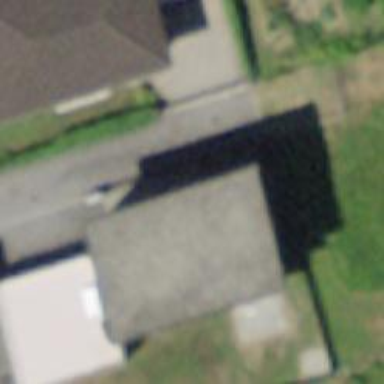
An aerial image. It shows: Flat-roofed house.